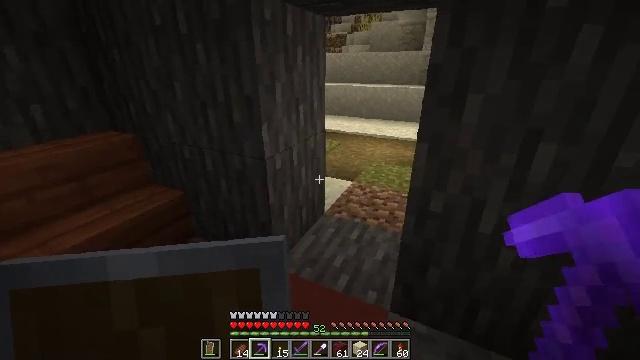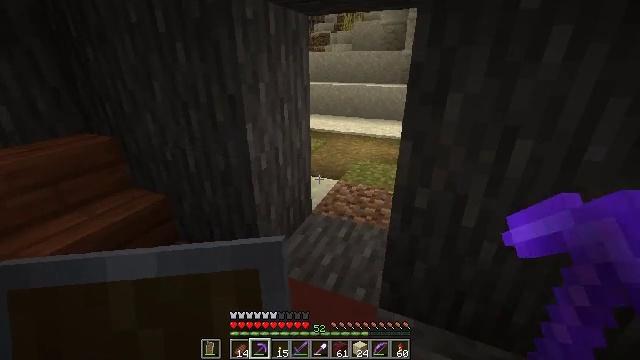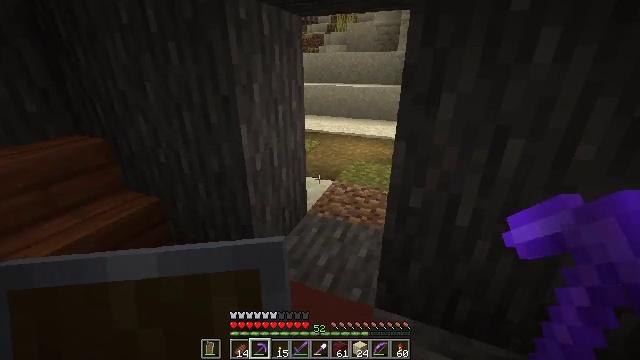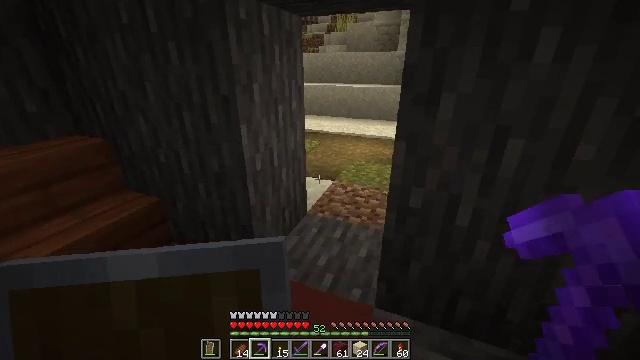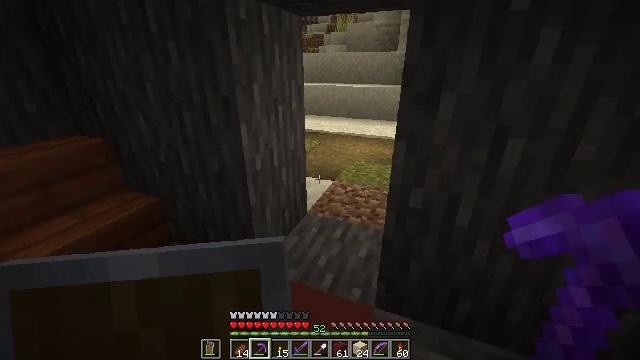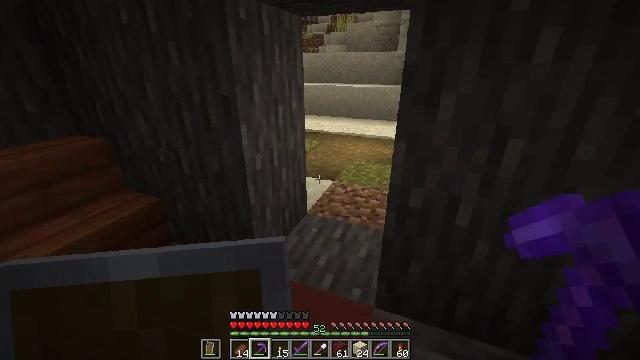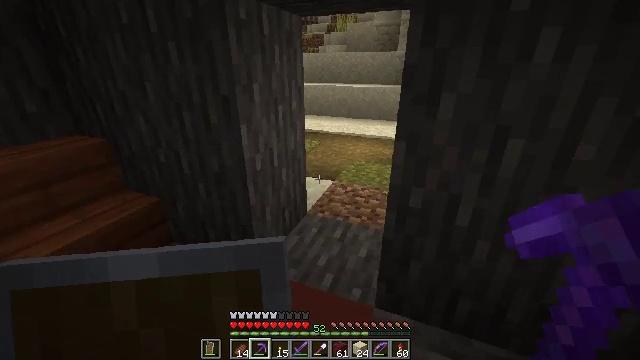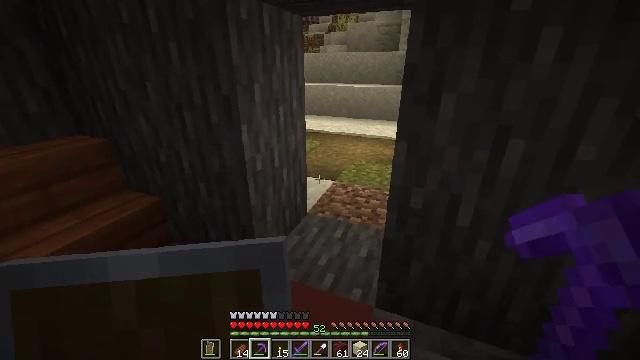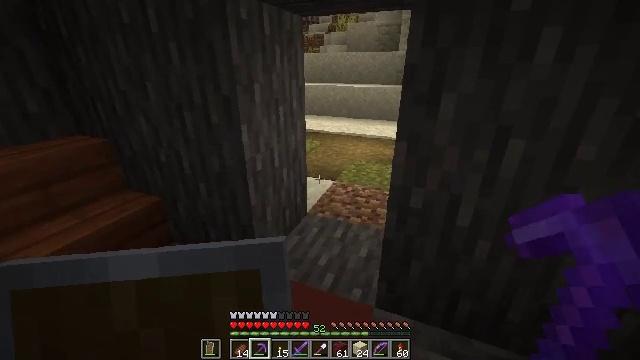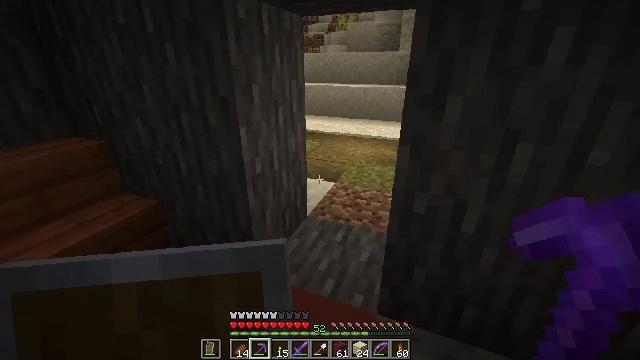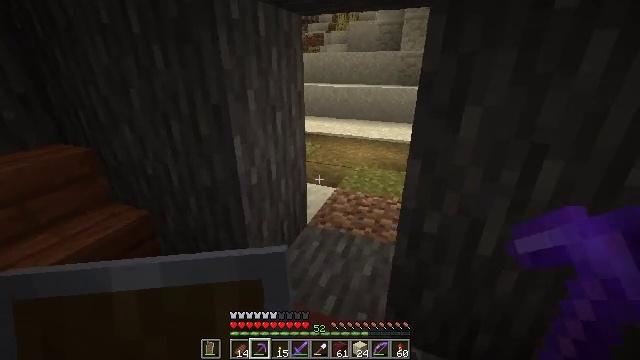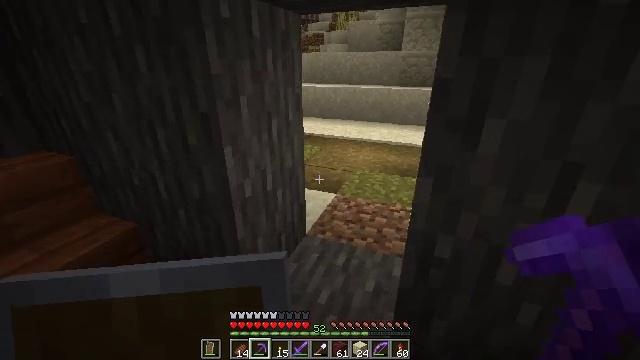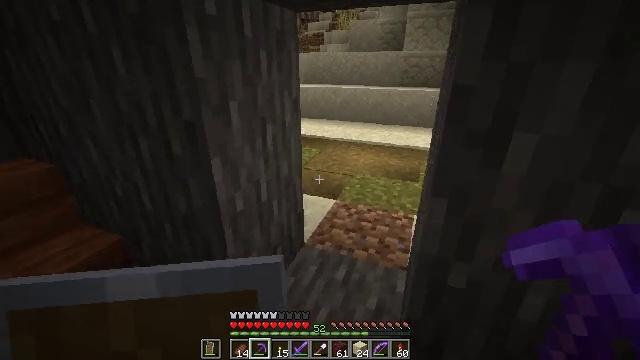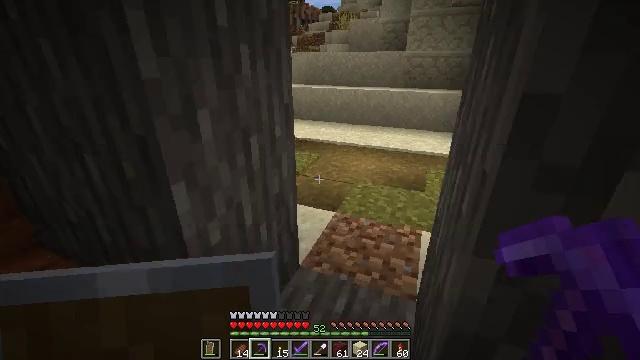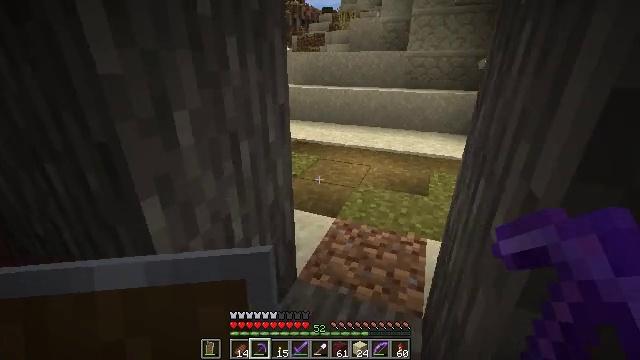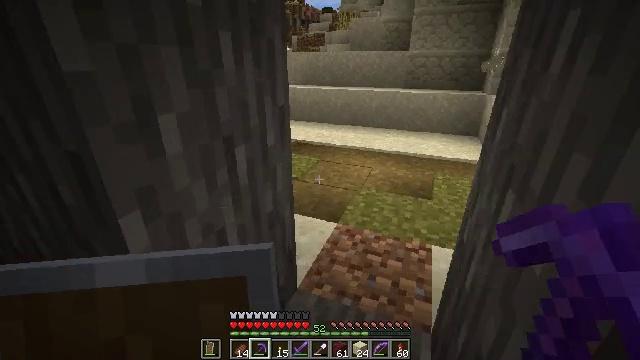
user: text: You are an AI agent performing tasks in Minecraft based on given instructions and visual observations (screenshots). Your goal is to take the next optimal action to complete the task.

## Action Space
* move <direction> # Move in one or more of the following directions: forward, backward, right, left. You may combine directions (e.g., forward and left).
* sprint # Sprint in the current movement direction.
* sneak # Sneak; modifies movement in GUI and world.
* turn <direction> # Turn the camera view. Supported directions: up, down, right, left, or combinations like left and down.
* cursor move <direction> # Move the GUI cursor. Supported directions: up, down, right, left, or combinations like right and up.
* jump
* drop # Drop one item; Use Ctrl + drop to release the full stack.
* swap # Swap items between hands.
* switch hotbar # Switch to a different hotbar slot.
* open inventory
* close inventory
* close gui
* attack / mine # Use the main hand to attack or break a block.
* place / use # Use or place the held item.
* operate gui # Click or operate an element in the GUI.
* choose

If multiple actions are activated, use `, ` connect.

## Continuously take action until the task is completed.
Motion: motion action
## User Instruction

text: Left click on the bell to mine it.
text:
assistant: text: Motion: turn right
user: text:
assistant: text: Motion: turn right
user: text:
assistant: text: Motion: no_op
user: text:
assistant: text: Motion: no_op
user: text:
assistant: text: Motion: no_op
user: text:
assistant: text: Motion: no_op
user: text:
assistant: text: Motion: no_op
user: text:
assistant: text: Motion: no_op
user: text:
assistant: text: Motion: move forward
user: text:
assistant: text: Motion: move forward
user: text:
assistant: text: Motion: move forward
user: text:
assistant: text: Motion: move forward
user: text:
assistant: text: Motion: move forward
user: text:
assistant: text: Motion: move forward
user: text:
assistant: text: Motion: move forward
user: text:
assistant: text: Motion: move forward and move left
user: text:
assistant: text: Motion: move forward and move left
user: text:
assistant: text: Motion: move forward
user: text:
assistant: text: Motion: move forward
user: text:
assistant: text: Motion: move forward
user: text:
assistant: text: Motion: move forward
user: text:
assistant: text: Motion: move forward
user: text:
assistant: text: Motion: move forward and move right
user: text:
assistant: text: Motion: move forward and move right, turn left
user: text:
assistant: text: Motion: move forward and move right, turn left
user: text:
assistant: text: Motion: move forward and move right, turn left and down
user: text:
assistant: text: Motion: move forward and move right, turn left and down
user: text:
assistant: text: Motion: move forward and move right
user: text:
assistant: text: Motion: move forward and move right, turn left
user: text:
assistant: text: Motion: move forward and move right, turn left and down